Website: crate-barrel
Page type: delivery-shipping
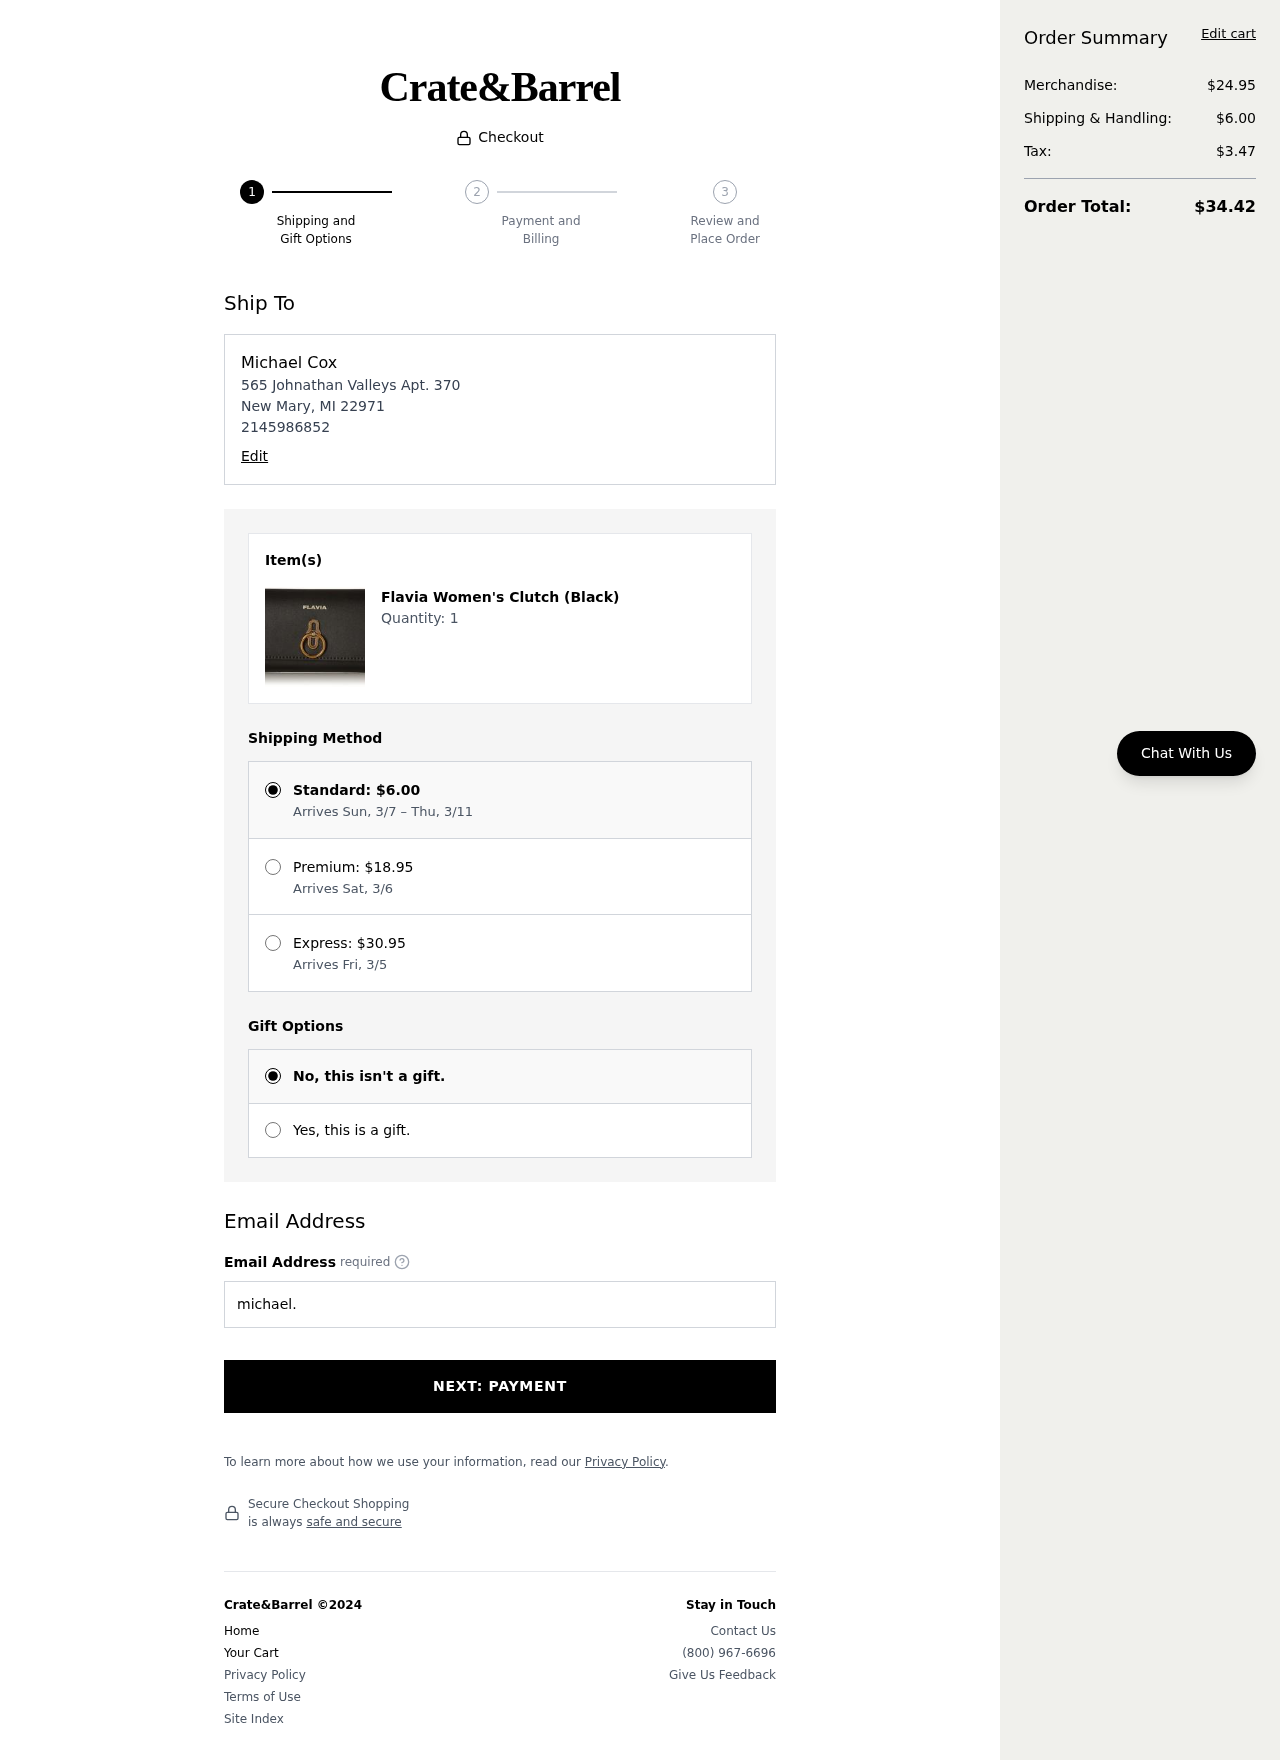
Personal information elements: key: PII_EMAIL
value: michael.cox@gmail.com
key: PII_FULLNAME
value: Michael Cox
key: PII_PHONE
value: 2145986852
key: PII_STREET
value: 565 Johnathan Valleys Apt. 370
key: PII_CITY_STATE_ZIP
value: New Mary, MI 22971
Product elements: key: PRODUCT1_NAME
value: Flavia Women's Clutch (Black)
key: PRODUCT1_QUANTITY
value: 1
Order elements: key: ORDER_SHIPPING_COST
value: $6.00
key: ORDER_SHIPPING_DATE
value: Arrives Sun, 3/7 – Thu, 3/11
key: ORDER_PREMIUM_SHIPPING
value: $18.95
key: ORDER_PREMIUM_DATE
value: Arrives Sat, 3/6
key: ORDER_EXPRESS_SHIPPING
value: $30.95
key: ORDER_EXPRESS_DATE
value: Arrives Fri, 3/5
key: ORDER_SUBTOTAL
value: $24.95
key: ORDER_TAX
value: $3.47
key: ORDER_TOTAL
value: $34.42